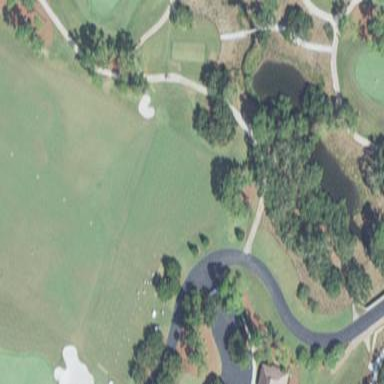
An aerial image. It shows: Golf tee on grassy land.